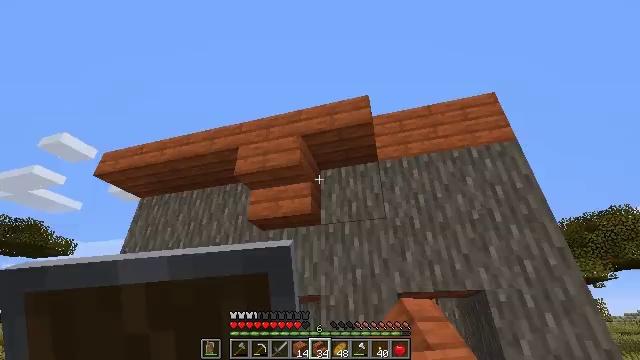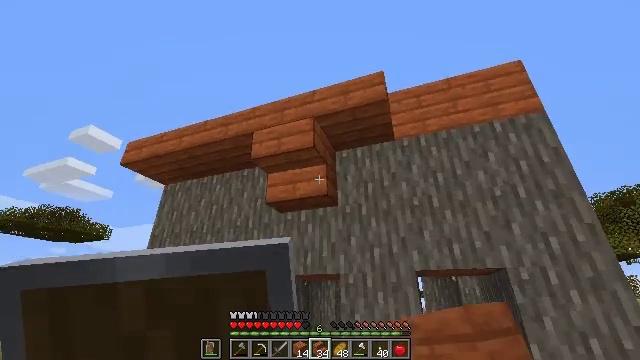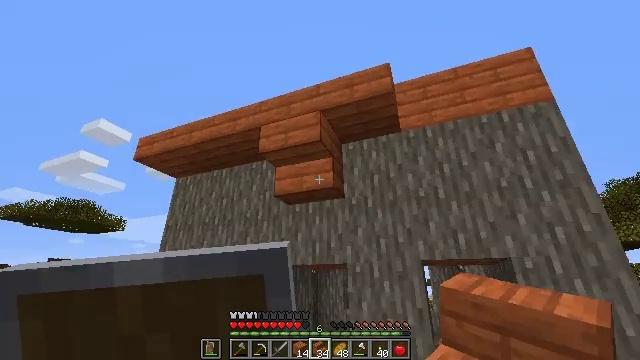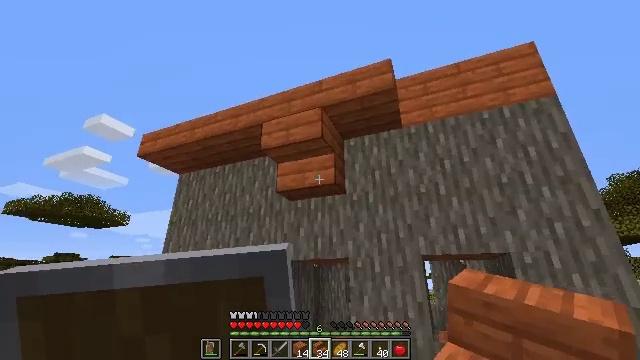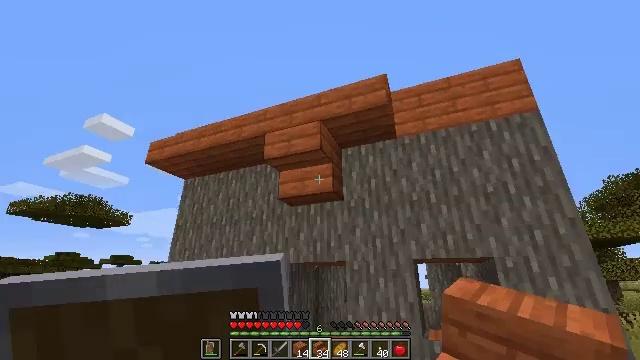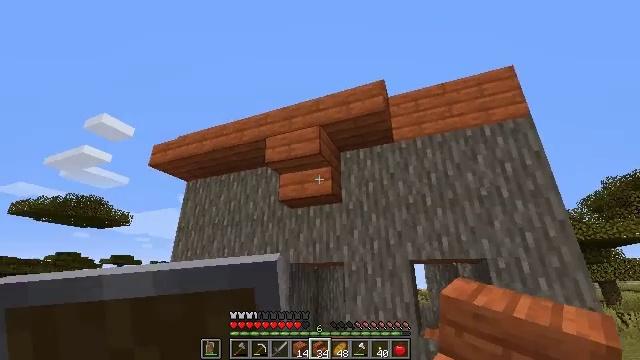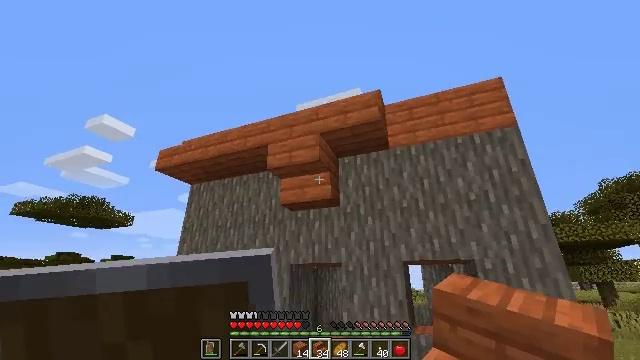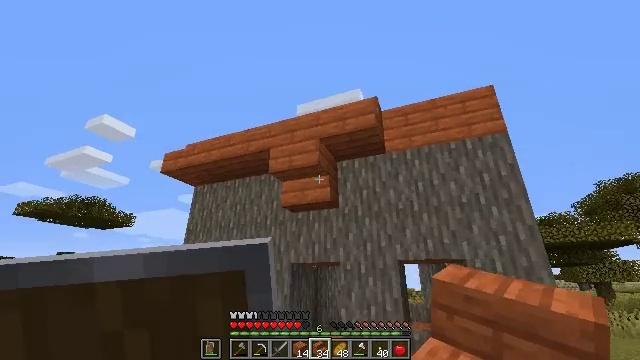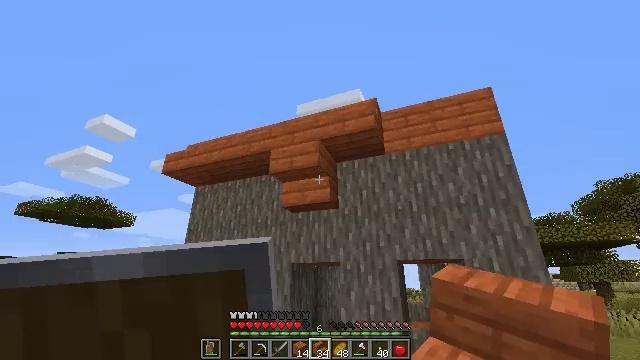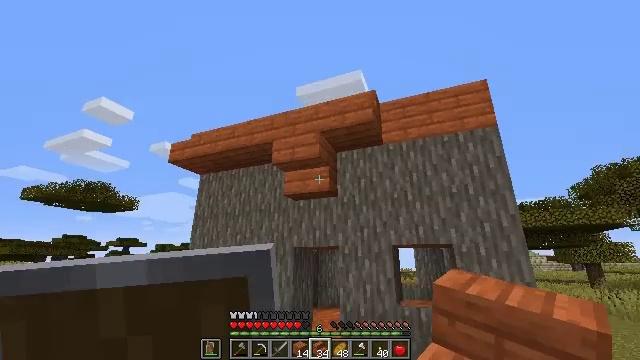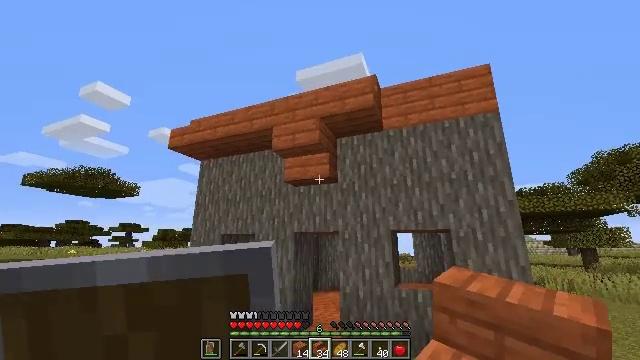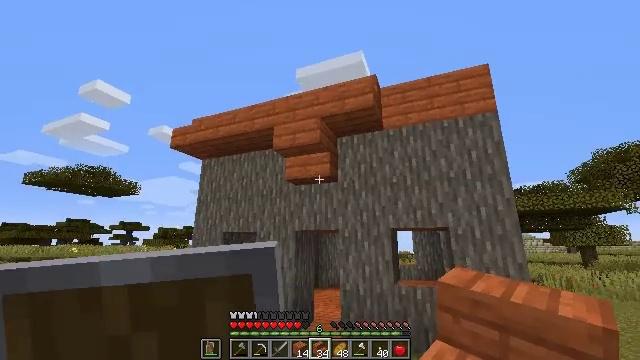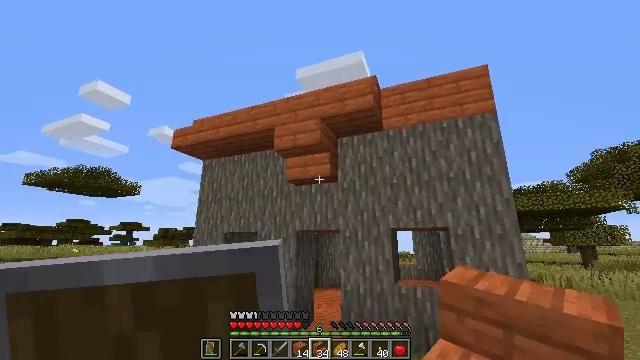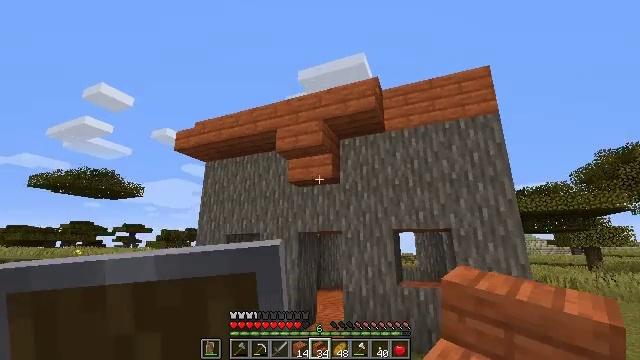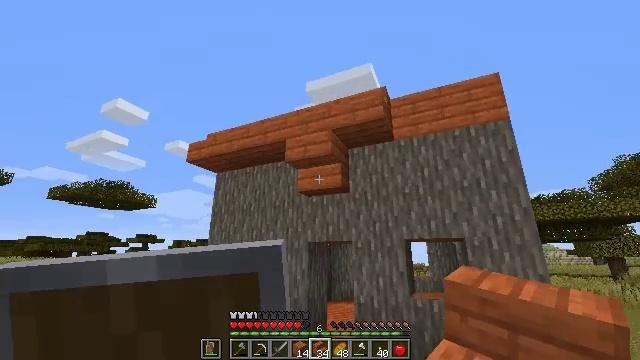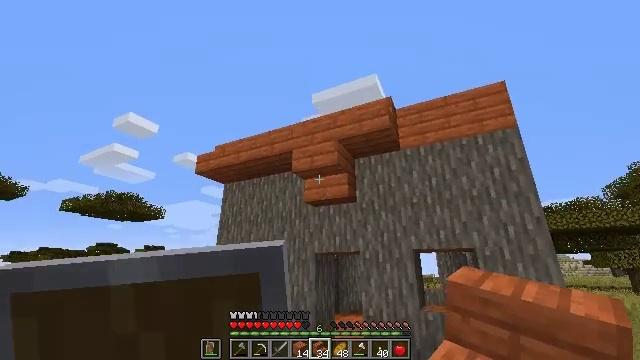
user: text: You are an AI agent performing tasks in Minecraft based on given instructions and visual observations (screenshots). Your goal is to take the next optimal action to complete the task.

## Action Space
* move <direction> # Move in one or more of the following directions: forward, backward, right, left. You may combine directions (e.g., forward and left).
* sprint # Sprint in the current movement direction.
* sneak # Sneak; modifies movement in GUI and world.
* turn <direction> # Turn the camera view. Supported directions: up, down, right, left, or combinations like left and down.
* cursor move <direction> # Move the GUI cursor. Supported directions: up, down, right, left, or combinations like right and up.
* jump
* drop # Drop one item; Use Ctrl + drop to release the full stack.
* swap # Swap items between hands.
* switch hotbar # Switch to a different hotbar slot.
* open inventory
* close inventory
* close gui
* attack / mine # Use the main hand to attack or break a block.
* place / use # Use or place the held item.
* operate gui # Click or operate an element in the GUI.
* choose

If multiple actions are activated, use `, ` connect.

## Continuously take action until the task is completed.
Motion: motion action
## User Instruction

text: Recycle the acacia stairs.
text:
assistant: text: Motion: turn left and down
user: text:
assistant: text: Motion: move back, turn left and down
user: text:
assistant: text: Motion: move back, turn down
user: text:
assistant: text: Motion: move back
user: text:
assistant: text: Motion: move back
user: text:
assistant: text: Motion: move back
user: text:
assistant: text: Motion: move back
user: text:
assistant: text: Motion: move back
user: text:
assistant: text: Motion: turn down
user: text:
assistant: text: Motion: turn down
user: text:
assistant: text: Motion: no_op
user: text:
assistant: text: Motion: no_op
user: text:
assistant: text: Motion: no_op
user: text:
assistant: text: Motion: turn left and up
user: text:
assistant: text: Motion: move forward, turn left and up
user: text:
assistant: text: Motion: move forward and move left, turn left and up
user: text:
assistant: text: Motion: move forward and move left, turn up
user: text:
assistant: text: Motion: move forward and move left, turn right and up
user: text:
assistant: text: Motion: move left, turn right and up
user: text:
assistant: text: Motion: no_op
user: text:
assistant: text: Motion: no_op
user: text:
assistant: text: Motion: no_op
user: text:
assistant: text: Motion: no_op
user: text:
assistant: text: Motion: no_op
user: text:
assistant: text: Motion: no_op
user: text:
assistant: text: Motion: no_op
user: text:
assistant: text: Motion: use / place
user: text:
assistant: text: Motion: use / place
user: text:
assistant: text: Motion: use / place
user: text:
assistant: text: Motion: no_op